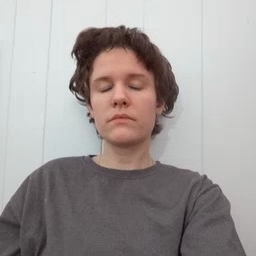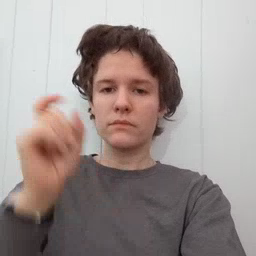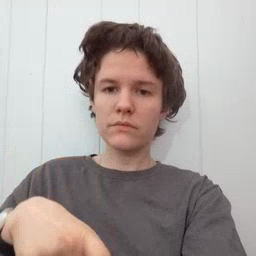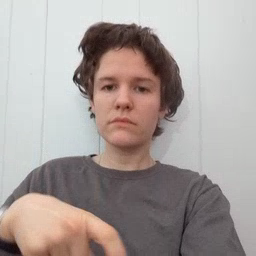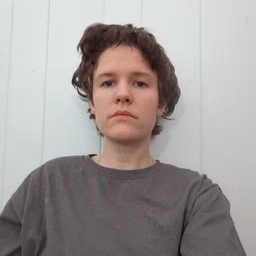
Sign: haveto